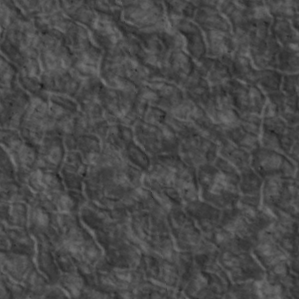
Label: non_frost